Field crop: maize
Growth stage: 1
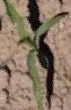
Species: maize